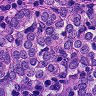
Metastatic tissue present: yes